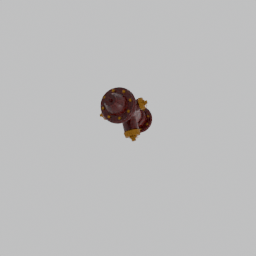
Label: architecture